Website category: restaurant
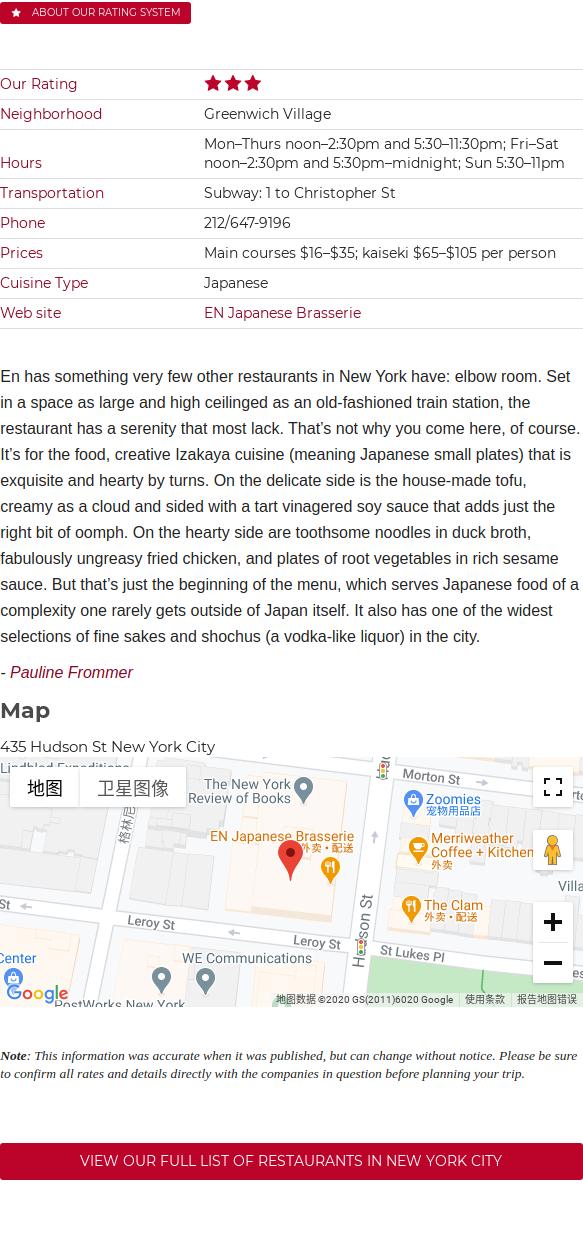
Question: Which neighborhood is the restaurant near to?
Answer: Greenwich Village

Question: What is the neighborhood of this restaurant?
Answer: Greenwich Village

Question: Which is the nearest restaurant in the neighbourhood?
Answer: Greenwich Village

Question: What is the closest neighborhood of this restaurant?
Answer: Greenwich Village

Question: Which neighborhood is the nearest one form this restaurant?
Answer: Greenwich Village

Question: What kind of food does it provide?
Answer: Japanese

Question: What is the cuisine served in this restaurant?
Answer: Japanese

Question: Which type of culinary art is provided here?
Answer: Japanese

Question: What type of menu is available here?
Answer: Japanese

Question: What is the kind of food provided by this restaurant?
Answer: Japanese

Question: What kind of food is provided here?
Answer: Japanese

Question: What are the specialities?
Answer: Japanese

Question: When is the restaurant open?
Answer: MonThurs noon2:30pm and 5:3011:30pm; FriSat noon2:30pm and 5:30pmmidnight; Sun 5:3011pm

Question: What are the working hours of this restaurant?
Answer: MonThurs noon2:30pm and 5:3011:30pm; FriSat noon2:30pm and 5:30pmmidnight; Sun 5:3011pm

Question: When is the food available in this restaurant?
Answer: MonThurs noon2:30pm and 5:3011:30pm; FriSat noon2:30pm and 5:30pmmidnight; Sun 5:3011pm

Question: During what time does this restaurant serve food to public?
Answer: MonThurs noon2:30pm and 5:3011:30pm; FriSat noon2:30pm and 5:30pmmidnight; Sun 5:3011pm

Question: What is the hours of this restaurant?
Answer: MonThurs noon2:30pm and 5:3011:30pm; FriSat noon2:30pm and 5:30pmmidnight; Sun 5:3011pm

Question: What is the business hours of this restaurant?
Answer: MonThurs noon2:30pm and 5:3011:30pm; FriSat noon2:30pm and 5:30pmmidnight; Sun 5:3011pm

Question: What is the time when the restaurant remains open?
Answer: MonThurs noon2:30pm and 5:3011:30pm; FriSat noon2:30pm and 5:30pmmidnight; Sun 5:3011pm

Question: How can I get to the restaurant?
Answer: Subway: 1 to Christopher St

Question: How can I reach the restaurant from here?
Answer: Subway: 1 to Christopher St

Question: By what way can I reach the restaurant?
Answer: Subway: 1 to Christopher St

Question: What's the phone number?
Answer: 212/647-9196

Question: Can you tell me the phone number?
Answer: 212/647-9196

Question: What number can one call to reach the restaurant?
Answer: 212/647-9196

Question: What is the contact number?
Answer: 212/647-9196

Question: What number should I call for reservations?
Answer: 212/647-9196

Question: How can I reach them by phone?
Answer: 212/647-9196

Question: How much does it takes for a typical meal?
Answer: Main courses $16$35; kaiseki $65$105 per person

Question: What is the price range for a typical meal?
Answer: Main courses $16$35; kaiseki $65$105 per person

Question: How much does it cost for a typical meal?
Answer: Main courses $16$35; kaiseki $65$105 per person

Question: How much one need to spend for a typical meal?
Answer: Main courses $16$35; kaiseki $65$105 per person

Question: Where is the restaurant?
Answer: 435 Hudson St New York City

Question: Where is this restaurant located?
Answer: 435 Hudson St New York City

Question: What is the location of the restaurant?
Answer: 435 Hudson St New York City

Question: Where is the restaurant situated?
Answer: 435 Hudson St New York City

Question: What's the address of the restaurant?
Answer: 435 Hudson St New York City

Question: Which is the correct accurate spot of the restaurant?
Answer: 435 Hudson St New York City

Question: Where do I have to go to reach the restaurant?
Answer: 435 Hudson St New York City